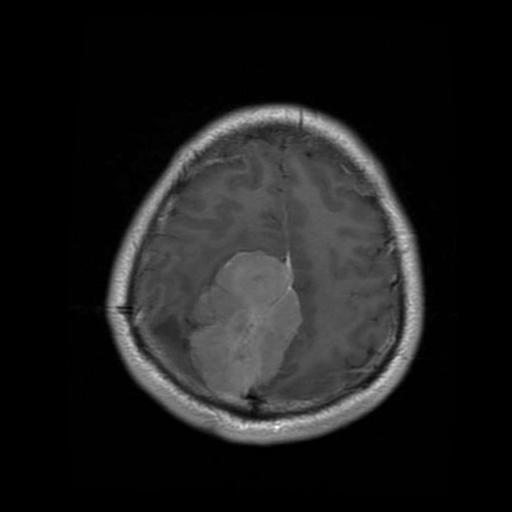
Label: meningioma